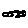
Label: cloud